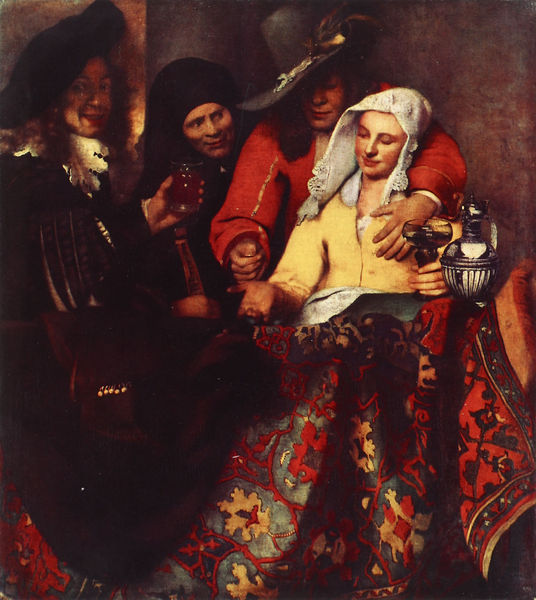
Titel: Die Kurtisane
Künstler: Jan Vermeer van Delft
Institution: Dresden, Gemäldegalerie Alte Meister
Schlagwörter: dunkel, gemälde, gruppe, hand, mann, rubens, weiß, gelb, brust, frau, glas, hell, hut, hüte, kleid, licht, männer, schwarz, ölbild, rot, schleier, haube, teppich, betrunken, feier, halten, rembrandt, spitze, stehen, stoff, renaissance, kanne, umarmung, wein, karaffe, breughel, trinkgelage, liebhaber, rustb, blaukragen